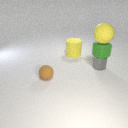
small gray metal cylinder below large yellow rubber sphere